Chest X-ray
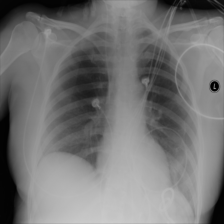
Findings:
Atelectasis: negative
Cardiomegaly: negative
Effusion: negative
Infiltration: negative
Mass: negative
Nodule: negative
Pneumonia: negative
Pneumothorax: negative
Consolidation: negative
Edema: negative
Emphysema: negative
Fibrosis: negative
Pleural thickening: negative
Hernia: negative